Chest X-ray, AP view. Patient: 59 years old, sex M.
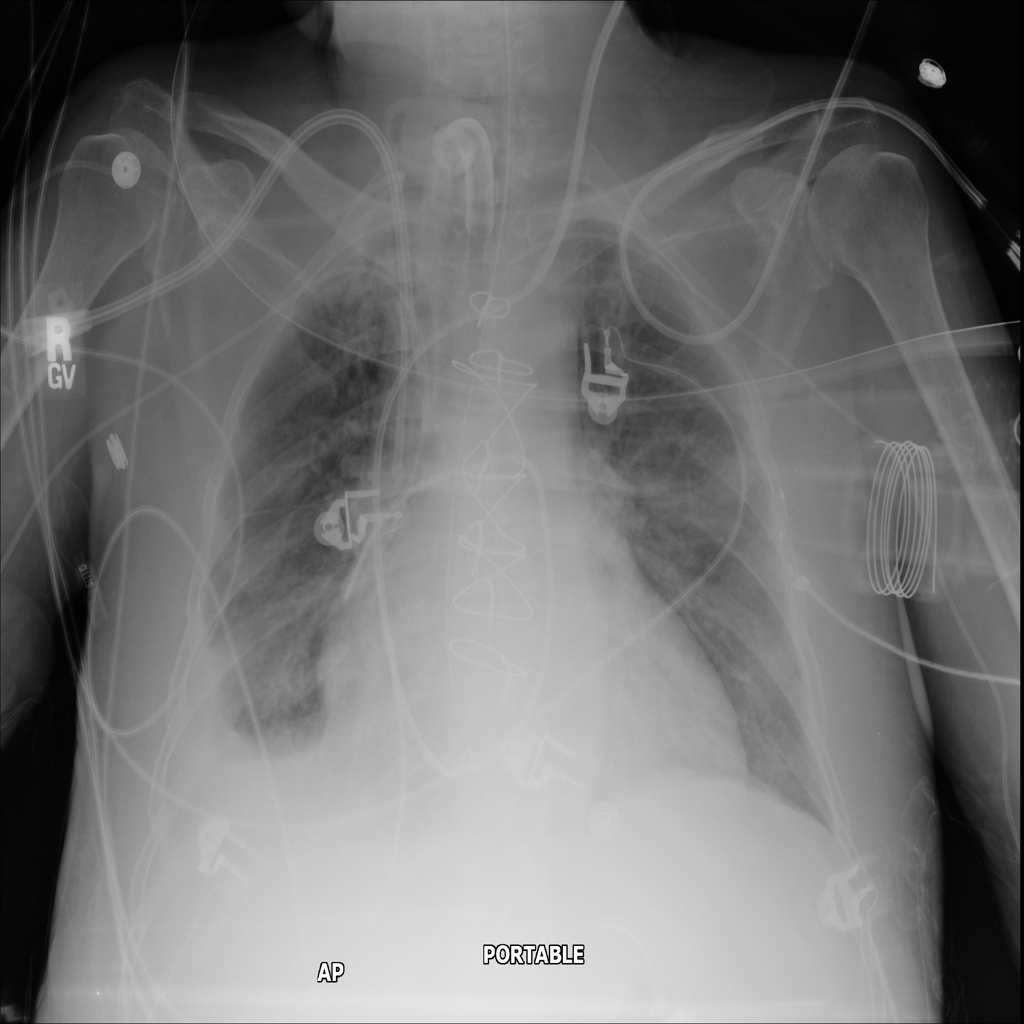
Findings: Atelectasis, Effusion